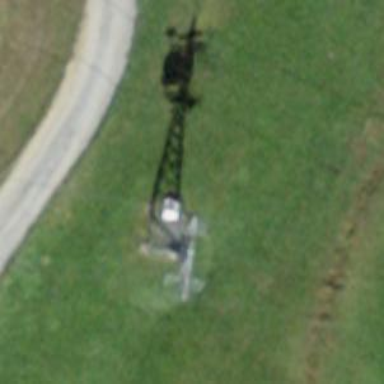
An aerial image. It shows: Pylon for aerialway.